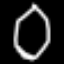
Label: octagon